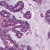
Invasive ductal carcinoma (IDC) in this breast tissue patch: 1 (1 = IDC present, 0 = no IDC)